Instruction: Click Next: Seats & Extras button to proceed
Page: traveler
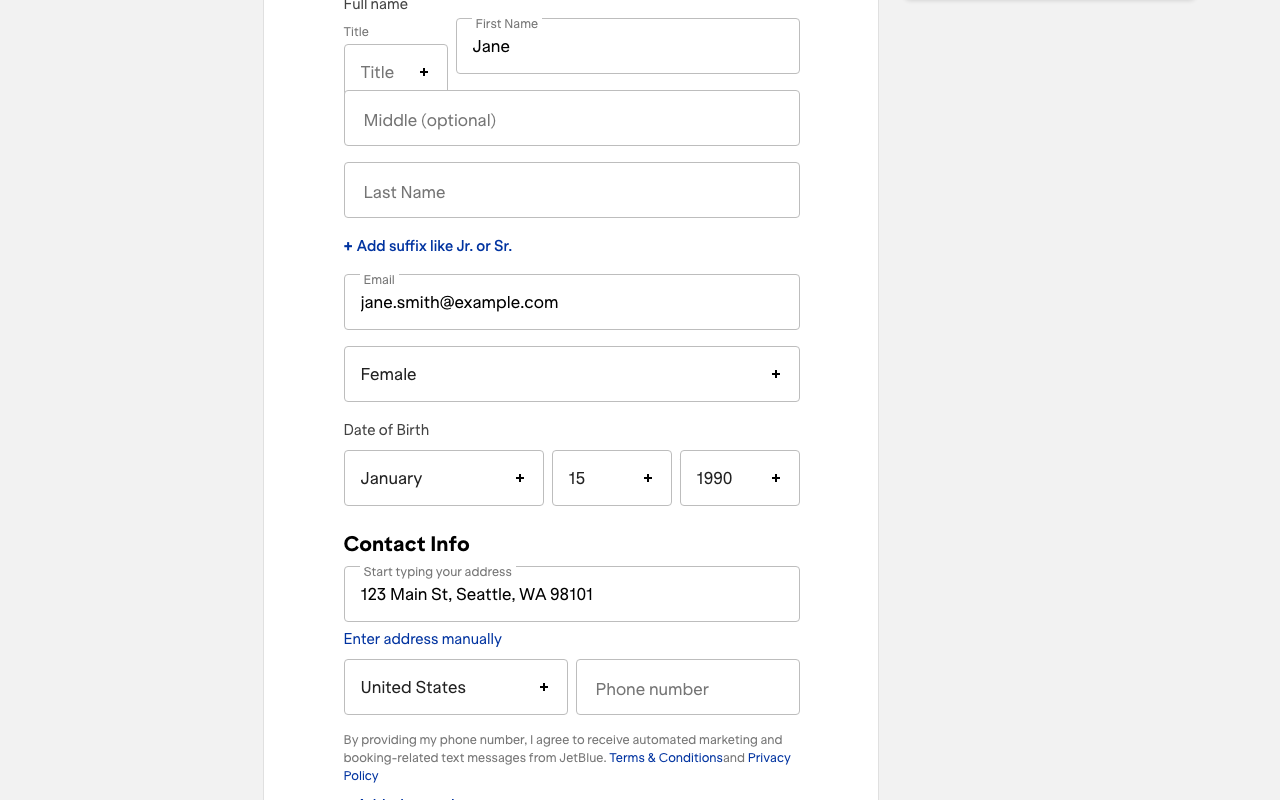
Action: click